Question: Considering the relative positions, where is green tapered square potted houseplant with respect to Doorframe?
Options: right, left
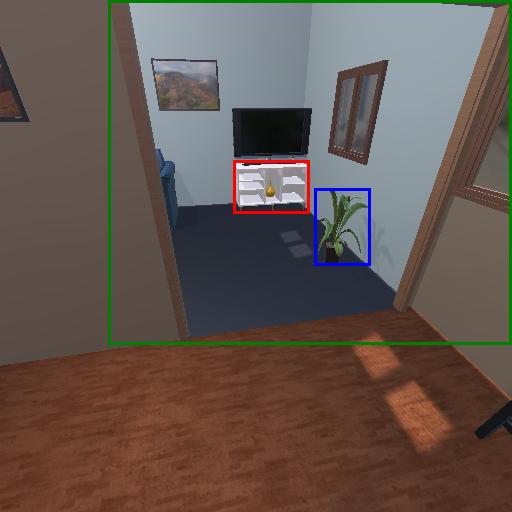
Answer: right